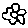
Label: flower